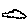
Label: cloud